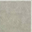
Piece: xx